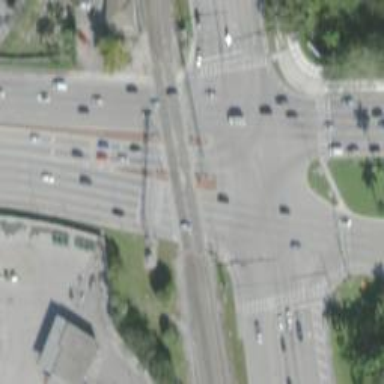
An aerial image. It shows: Railway crossing.